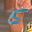
Label: 5